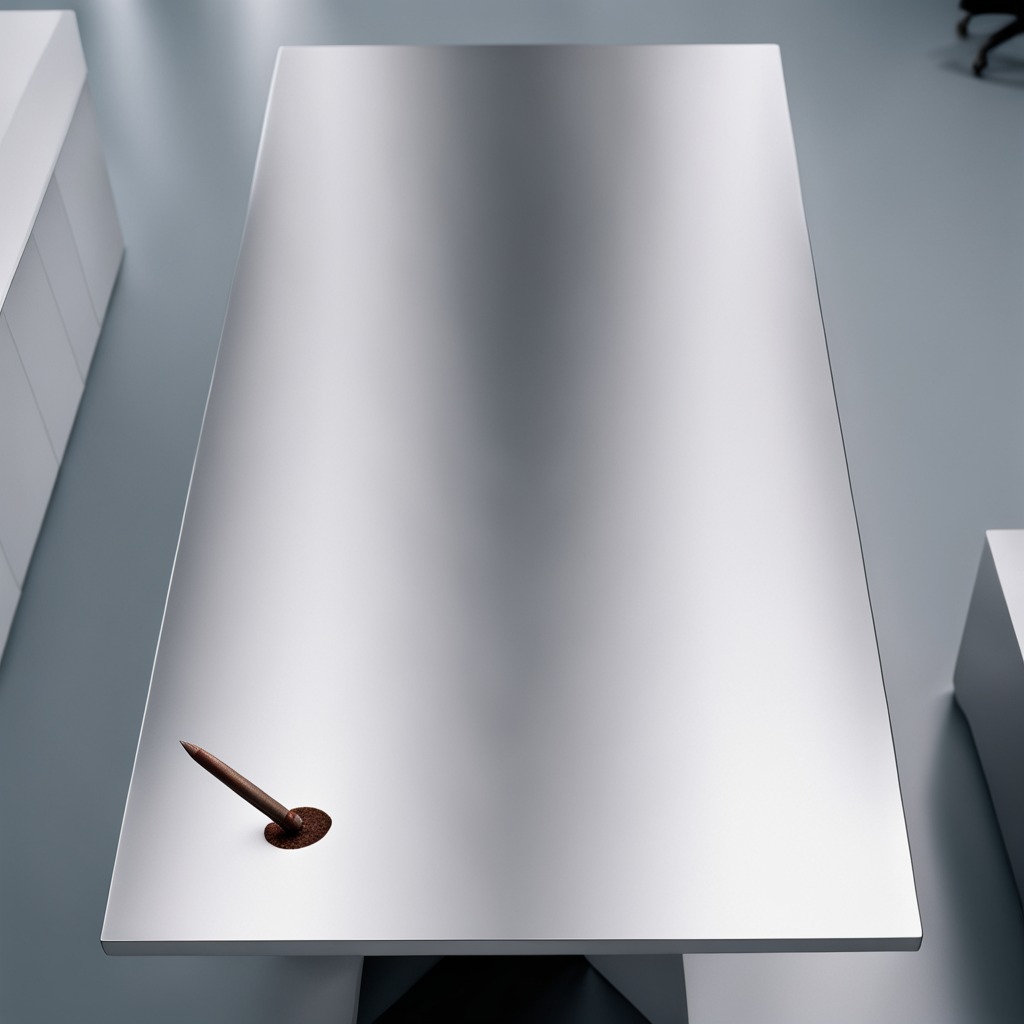
An iron nail lies on the stainless steel table in a high-end prototyping lab.